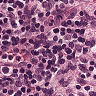
Metastatic tissue present: no